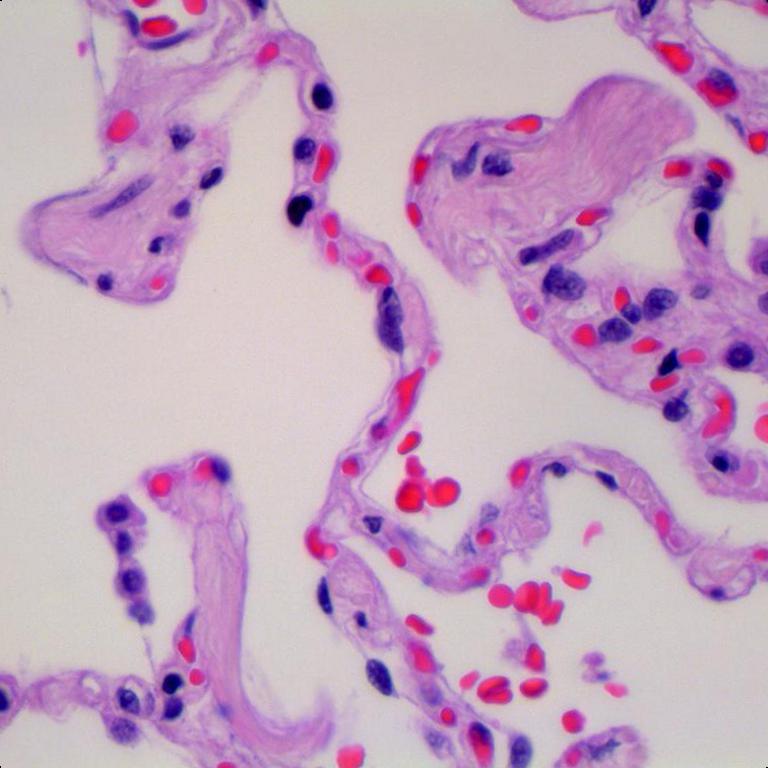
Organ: lung
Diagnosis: benign